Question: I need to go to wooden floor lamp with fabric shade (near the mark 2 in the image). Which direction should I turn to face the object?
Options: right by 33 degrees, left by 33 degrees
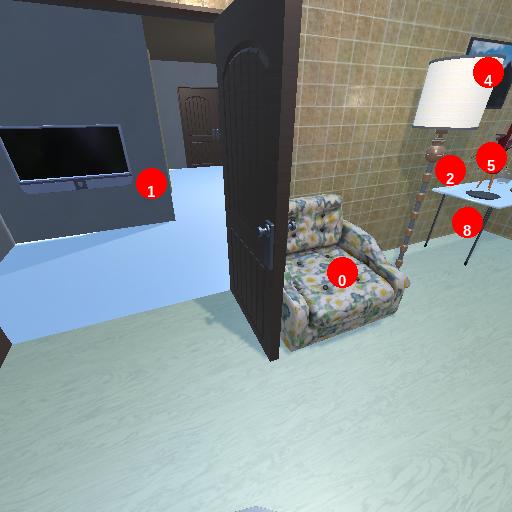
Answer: right by 33 degrees